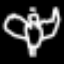
Label: angel